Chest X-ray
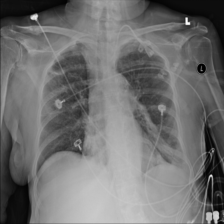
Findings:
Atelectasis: negative
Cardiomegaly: negative
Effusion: negative
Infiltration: positive
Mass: negative
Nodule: negative
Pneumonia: negative
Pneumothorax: negative
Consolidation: negative
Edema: negative
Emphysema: negative
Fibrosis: negative
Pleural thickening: negative
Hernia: negative